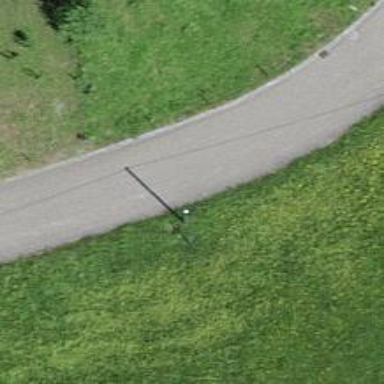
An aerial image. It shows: Minor power line.